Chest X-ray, PA view. Patient: 52 years old, sex M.
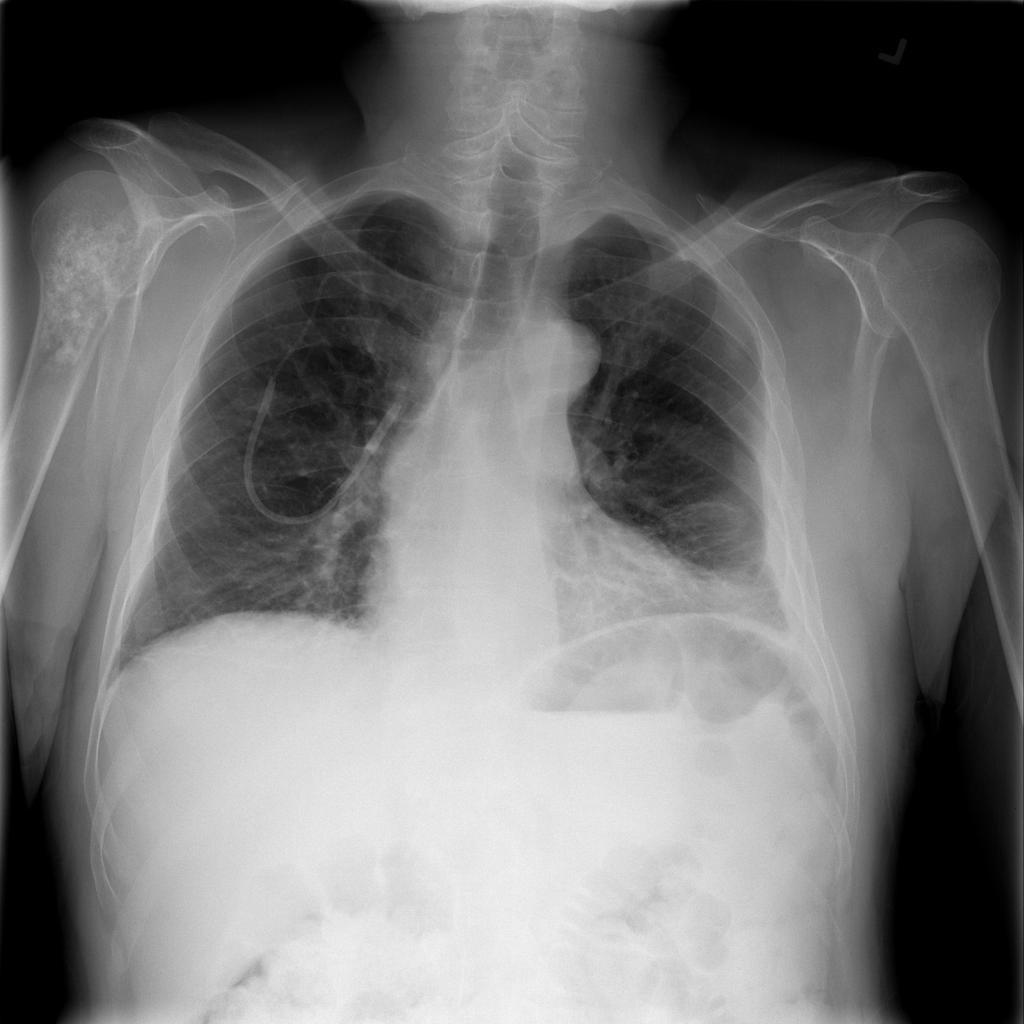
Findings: Pleural_Thickening